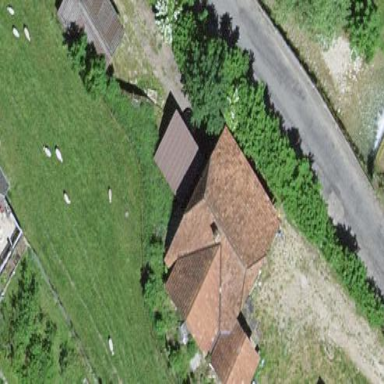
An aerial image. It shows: Farm building.